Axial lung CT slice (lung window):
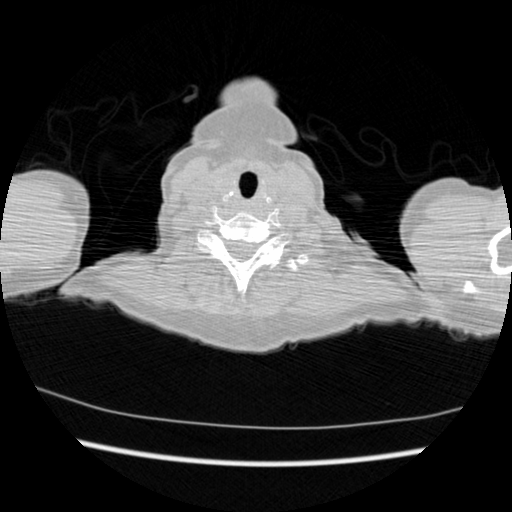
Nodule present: no